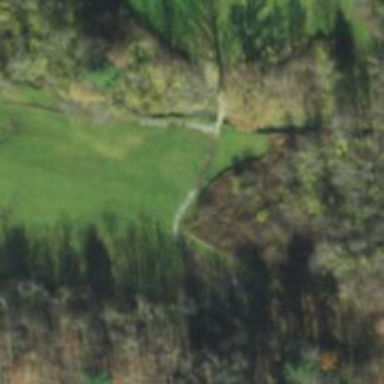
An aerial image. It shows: Path for both roads and golfers.